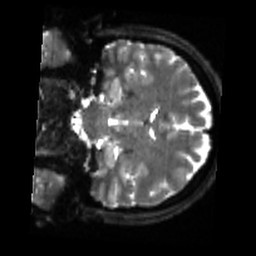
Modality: sbref
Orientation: coronal
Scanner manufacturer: siemens
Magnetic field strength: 3 T
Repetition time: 4 s
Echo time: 0.0594 s